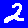
Digit: 2